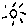
Label: sun